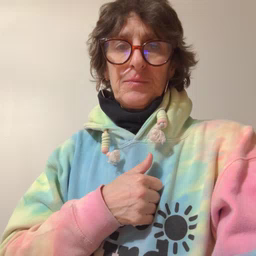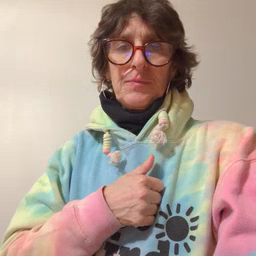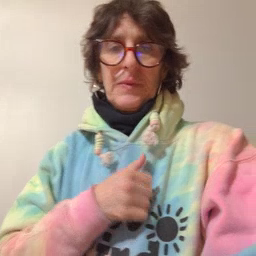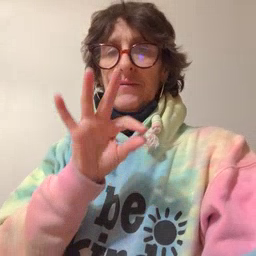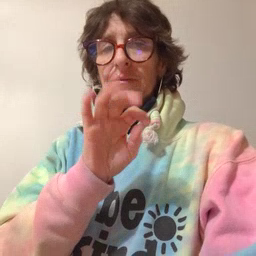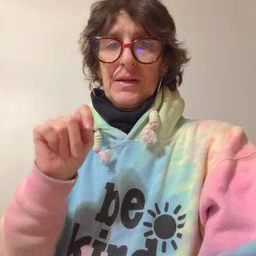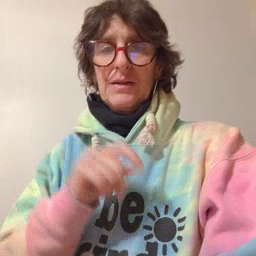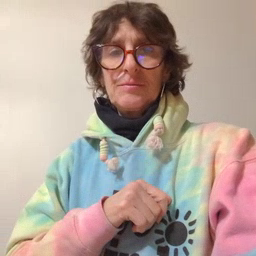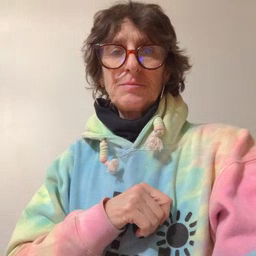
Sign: feet